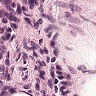
Metastatic tissue present: no